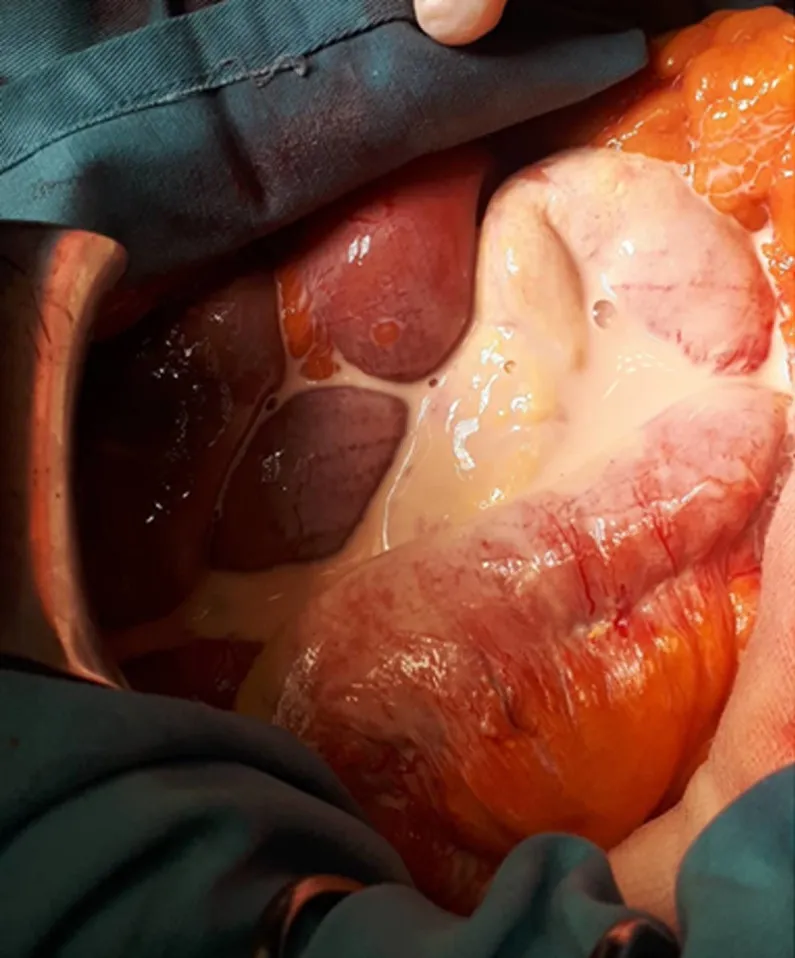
intra-operative view showing the milky-like appearance of the fluid in the abdominal cavity.
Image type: medical_photograph (other_medical_photograph)